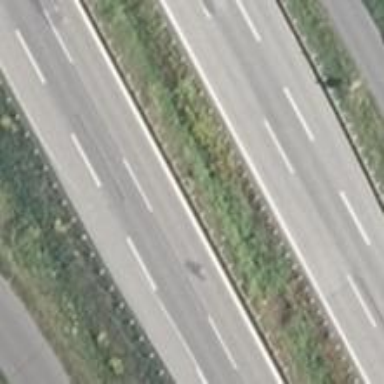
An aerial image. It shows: This is trunk highway with motorroad.